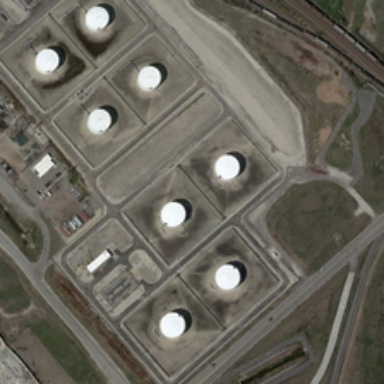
There are a few buildings on the grey dust .